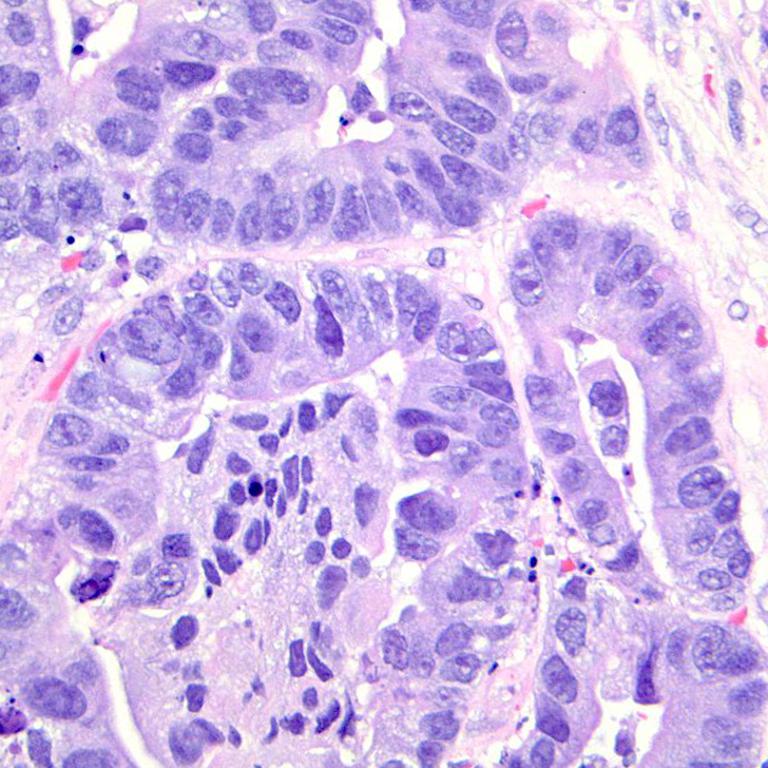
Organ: colon
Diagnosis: adenocarcinomas